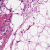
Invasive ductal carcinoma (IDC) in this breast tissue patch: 0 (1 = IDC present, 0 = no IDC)